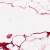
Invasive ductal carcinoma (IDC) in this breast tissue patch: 0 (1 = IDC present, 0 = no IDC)